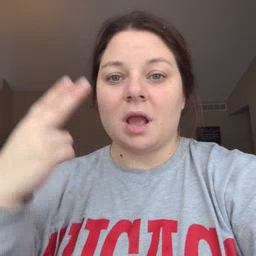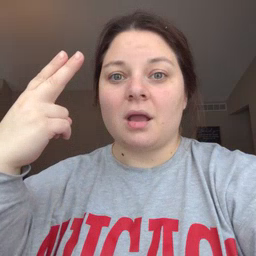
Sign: high